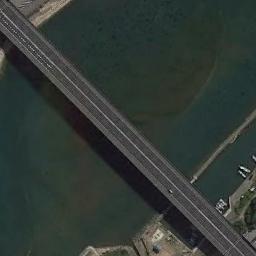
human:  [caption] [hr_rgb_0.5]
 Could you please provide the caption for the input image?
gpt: A slender straight bridge connects the land on both sides of the turquoise river, And many boats stop on the bank .

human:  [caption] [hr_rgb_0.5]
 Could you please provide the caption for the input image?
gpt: A bridge is over the deep green river .

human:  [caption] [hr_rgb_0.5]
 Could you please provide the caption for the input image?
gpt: The bridge is bi-directional, And the water under the bridge appears dark blue .

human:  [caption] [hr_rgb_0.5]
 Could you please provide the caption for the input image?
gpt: A bridge is built on a dark blue river and the river has a channel bar, And a harbor is on one side of the river .

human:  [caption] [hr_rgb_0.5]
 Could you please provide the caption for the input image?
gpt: Many green plants are around the bridge .